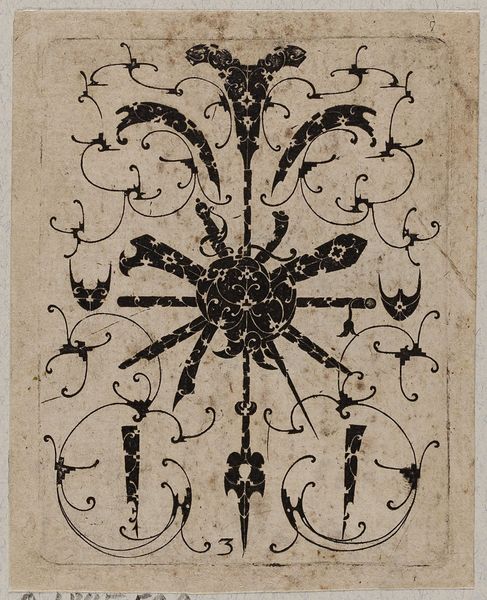
Titel: Zierfläche mit Trophäen
Künstler: Marcus Grundler
Standort: Hamburg
Institution: Museum für Kunst und Gewerbe Hamburg
Schlagwörter: schwarz, zeichnung, muster, ornament, renaissance, papier, grafik, graphik, siebdruck, jugendstil, ornamente, fotografie, photographie, druck, druckgraphik, druckgrafik, stich, waffen, kupferstich, reproduktionen, druckerzeugnisse, #muster, ornamentstich, vorlageblätter, trophäe, schwarzornament